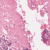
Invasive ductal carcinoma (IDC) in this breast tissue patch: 0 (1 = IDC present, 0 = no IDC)